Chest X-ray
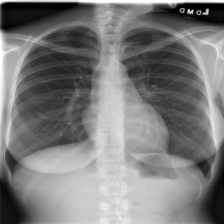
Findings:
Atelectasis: negative
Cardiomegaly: negative
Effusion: negative
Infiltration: positive
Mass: negative
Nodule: negative
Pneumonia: negative
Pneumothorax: negative
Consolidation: negative
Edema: negative
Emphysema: negative
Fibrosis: negative
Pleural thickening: negative
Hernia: negative